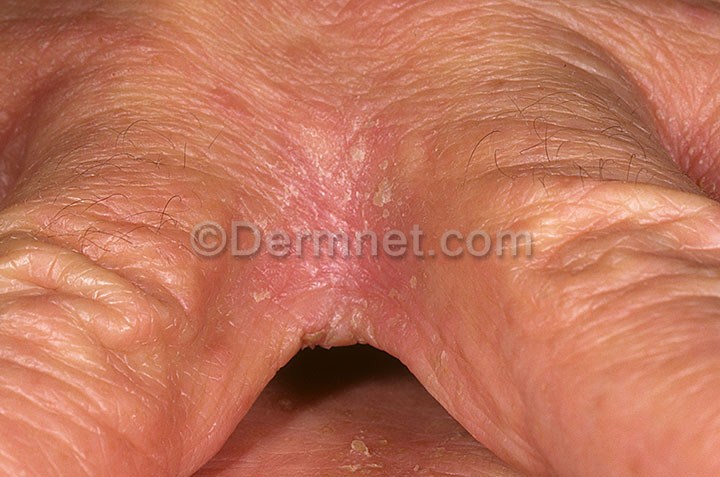
Disease: Tinea Ringworm Candidiasis and other Fungal Infections